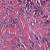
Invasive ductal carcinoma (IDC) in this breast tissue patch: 1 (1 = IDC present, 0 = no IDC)